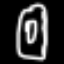
Label: donut